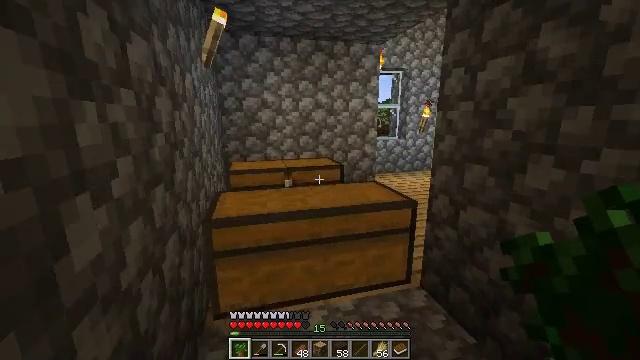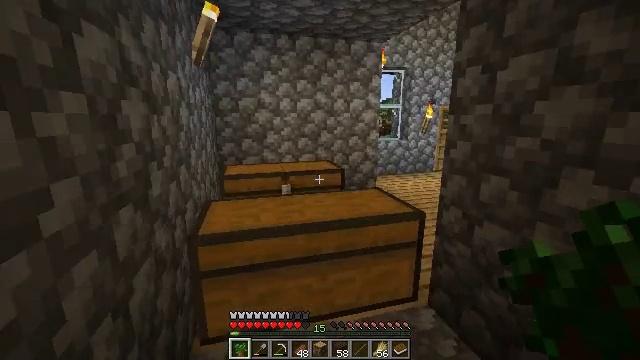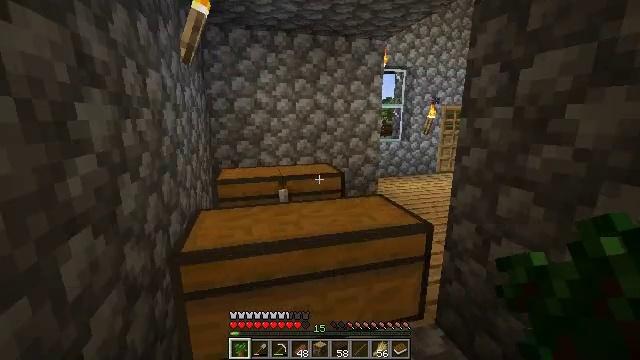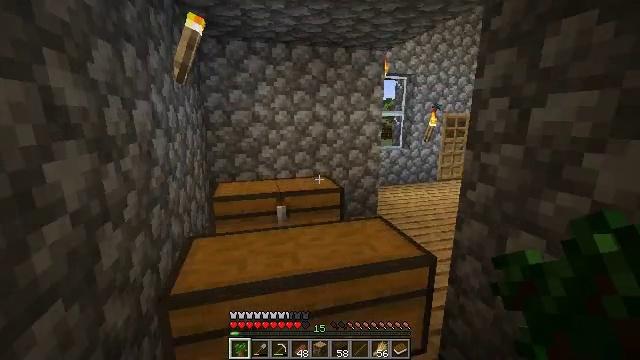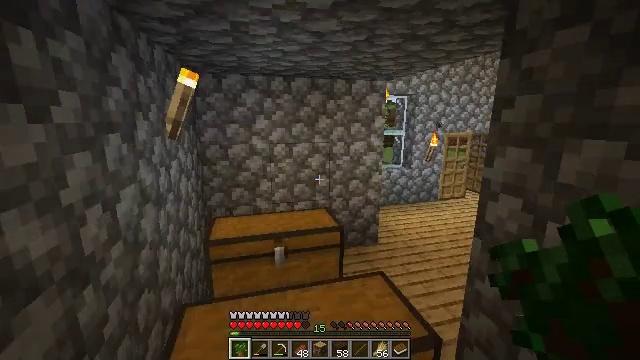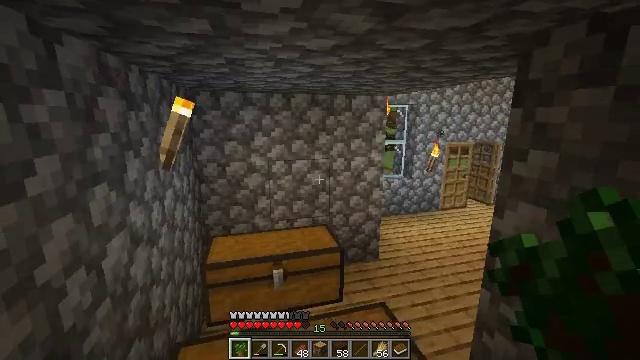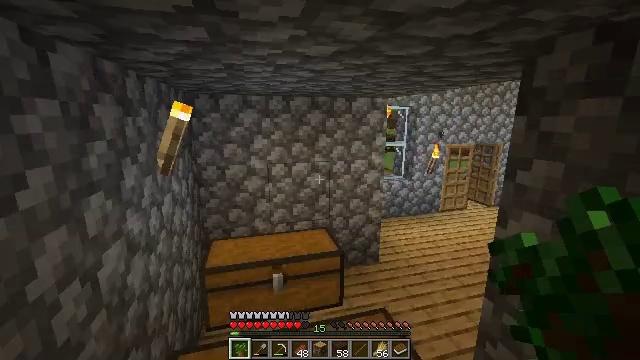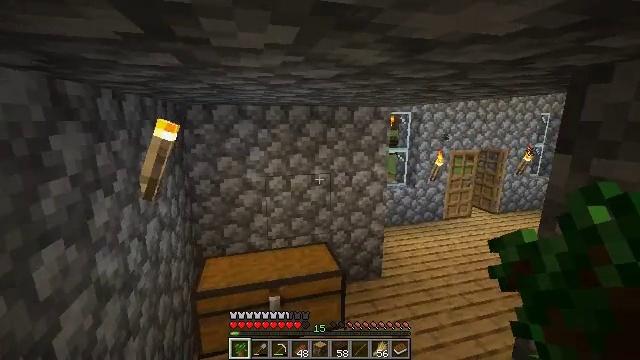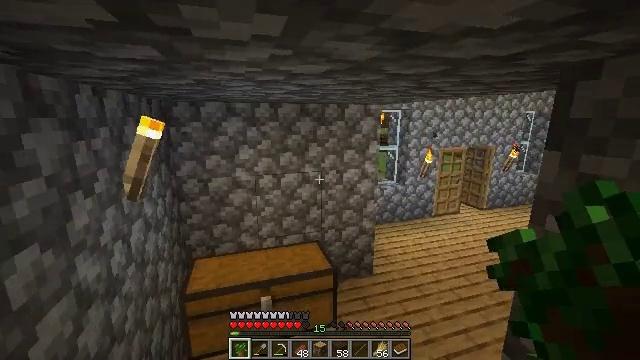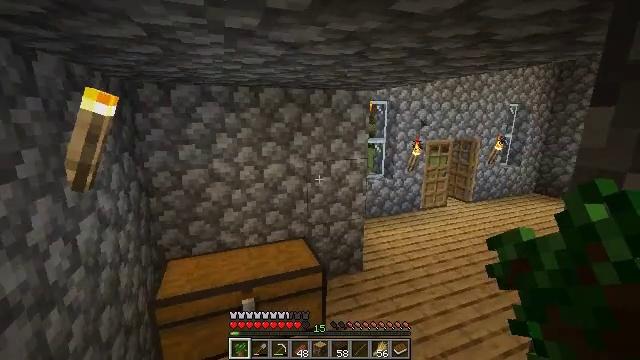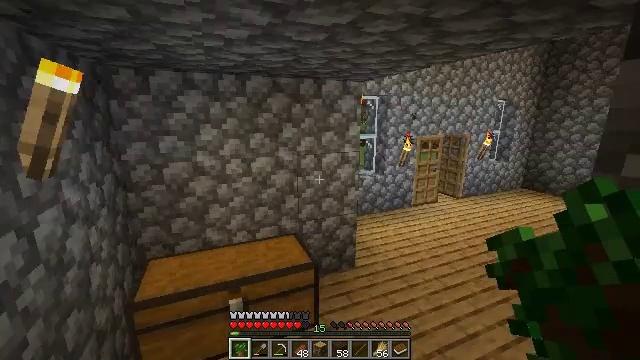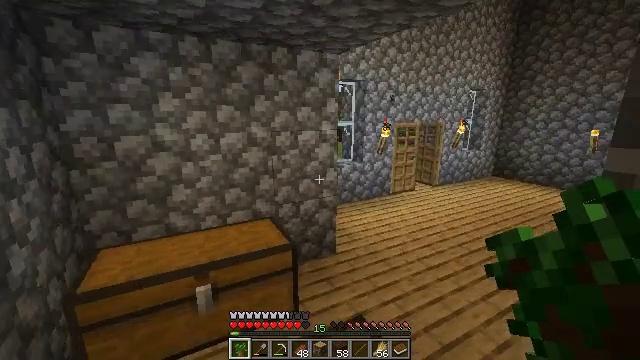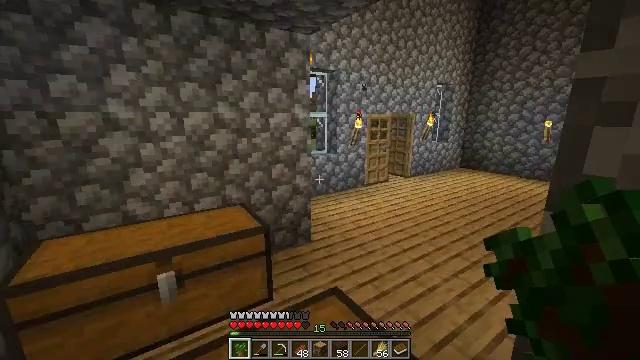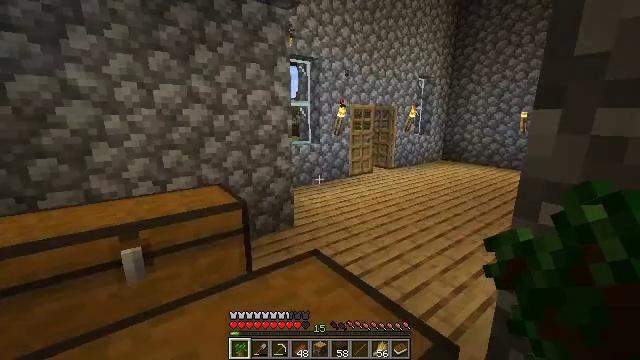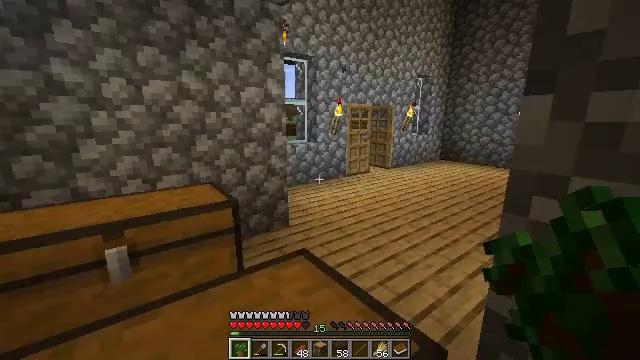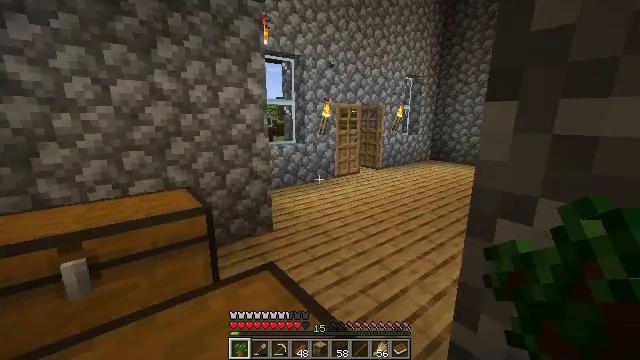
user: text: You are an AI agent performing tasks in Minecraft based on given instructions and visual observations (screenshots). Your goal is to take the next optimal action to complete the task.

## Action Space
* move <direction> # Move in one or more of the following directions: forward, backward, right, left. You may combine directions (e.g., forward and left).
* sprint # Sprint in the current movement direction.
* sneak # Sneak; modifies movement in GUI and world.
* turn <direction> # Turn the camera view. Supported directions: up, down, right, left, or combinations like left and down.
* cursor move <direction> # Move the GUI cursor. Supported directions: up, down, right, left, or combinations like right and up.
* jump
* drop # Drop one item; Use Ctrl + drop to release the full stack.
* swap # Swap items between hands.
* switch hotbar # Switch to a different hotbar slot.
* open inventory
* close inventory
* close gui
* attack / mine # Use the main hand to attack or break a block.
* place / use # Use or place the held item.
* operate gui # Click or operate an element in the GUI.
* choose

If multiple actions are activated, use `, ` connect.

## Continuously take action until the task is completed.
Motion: motion action
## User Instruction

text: Collect sugar cane near water sources.
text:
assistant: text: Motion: move forward
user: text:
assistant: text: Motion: move forward
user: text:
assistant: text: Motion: move forward, jump
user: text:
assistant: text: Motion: move forward, jump
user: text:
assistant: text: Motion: move forward, jump
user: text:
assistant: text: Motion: move forward, jump
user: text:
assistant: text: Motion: move forward
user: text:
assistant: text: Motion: move forward, turn right
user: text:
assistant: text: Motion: move forward, turn right
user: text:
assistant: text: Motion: move forward, turn right
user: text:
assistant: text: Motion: move forward, turn right
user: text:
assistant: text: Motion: move forward, turn right
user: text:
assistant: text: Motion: move forward, turn right
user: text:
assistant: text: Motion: move forward
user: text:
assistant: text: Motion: move forward, turn right
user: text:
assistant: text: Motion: move forward, turn right
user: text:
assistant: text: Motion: move forward
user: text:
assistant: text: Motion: move forward
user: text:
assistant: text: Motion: move forward, jump
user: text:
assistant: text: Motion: move forward, jump
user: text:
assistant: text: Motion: move forward, jump
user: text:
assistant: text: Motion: move forward, jump
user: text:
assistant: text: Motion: move forward
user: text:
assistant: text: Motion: move forward and move left
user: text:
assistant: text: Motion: move forward and move left
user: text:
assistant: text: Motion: move forward and move left
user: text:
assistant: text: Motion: move forward and move left
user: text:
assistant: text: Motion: move forward and move left
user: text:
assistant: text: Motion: move forward and move left
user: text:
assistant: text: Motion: move forward and move left, turn right